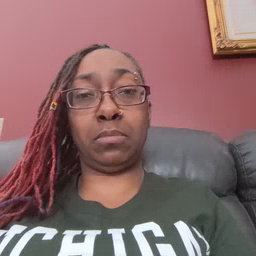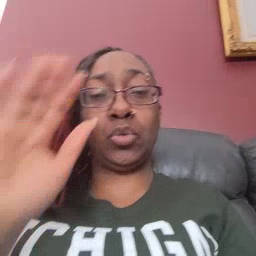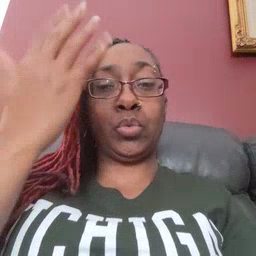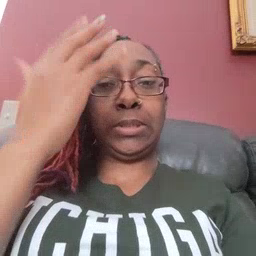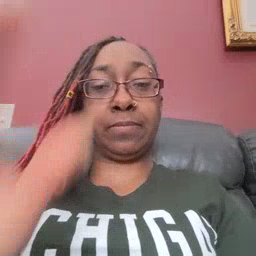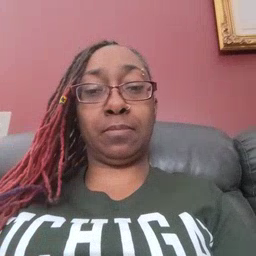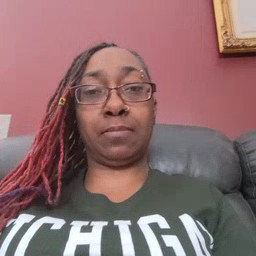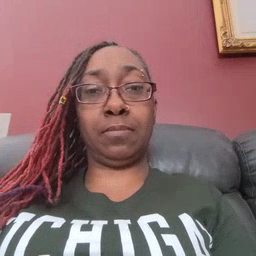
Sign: tree